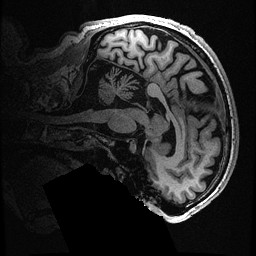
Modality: T1w
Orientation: sagittal
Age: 67
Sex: male
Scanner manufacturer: ge
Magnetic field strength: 3 T
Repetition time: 0.006952 s
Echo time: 0.00292 s